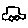
Label: car